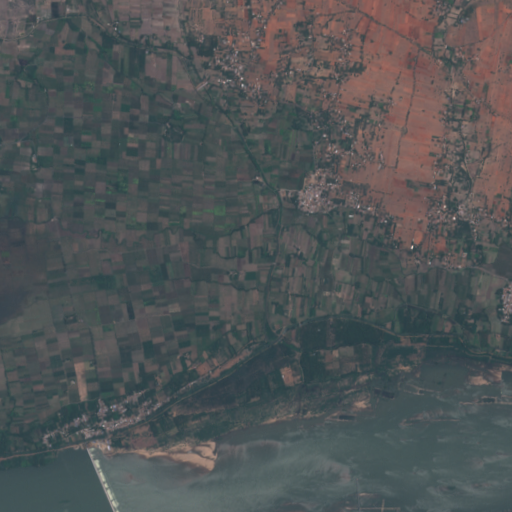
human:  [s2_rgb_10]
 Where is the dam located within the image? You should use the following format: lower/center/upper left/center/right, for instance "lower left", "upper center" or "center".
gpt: The dam is located in the lower left of the image.
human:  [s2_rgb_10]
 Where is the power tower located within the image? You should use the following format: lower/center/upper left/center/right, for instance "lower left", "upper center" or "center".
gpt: The power tower is located in the upper left of the image.
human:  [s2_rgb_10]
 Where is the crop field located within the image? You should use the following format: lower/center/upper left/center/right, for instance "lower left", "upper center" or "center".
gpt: There is no crop field in the image.